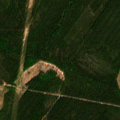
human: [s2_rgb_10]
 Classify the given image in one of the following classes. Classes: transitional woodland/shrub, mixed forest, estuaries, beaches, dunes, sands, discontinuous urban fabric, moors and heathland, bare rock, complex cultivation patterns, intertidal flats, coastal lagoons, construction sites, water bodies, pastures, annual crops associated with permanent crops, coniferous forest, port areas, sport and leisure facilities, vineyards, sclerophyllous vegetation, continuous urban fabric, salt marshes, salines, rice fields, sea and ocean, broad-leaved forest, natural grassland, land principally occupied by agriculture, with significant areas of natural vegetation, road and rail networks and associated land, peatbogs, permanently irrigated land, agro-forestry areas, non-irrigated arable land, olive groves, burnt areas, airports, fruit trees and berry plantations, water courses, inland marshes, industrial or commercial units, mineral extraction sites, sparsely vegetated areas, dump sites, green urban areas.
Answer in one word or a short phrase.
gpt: coniferous forest, mixed forest